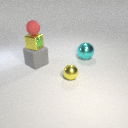
large gray rubber cube behind small yellow metal sphere